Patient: sex M, age 55
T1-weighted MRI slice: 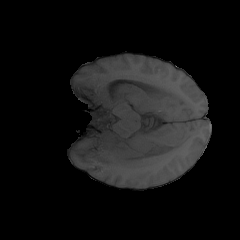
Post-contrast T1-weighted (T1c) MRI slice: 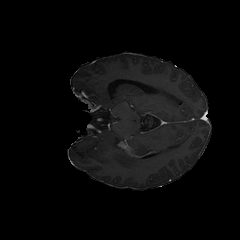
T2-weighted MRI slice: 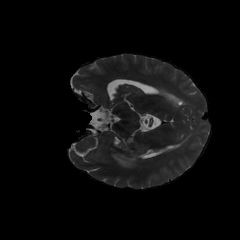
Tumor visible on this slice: yes
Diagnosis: Glioblastoma, IDH-wildtype
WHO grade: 4